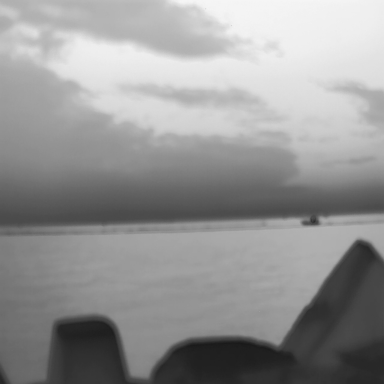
There is a bulk_carrier in the infrared image.